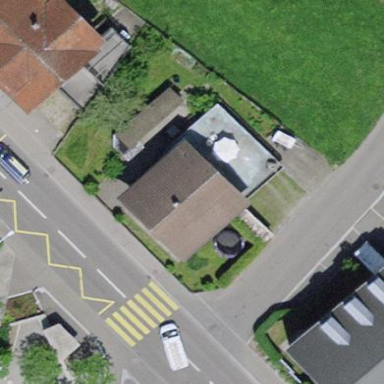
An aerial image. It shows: Simple house.